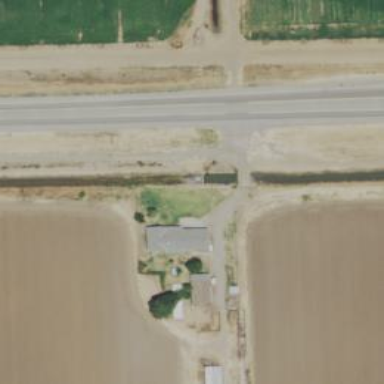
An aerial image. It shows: Driveway road leading to low-water crossing bridge.